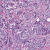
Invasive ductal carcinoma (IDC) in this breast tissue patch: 1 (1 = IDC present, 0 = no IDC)